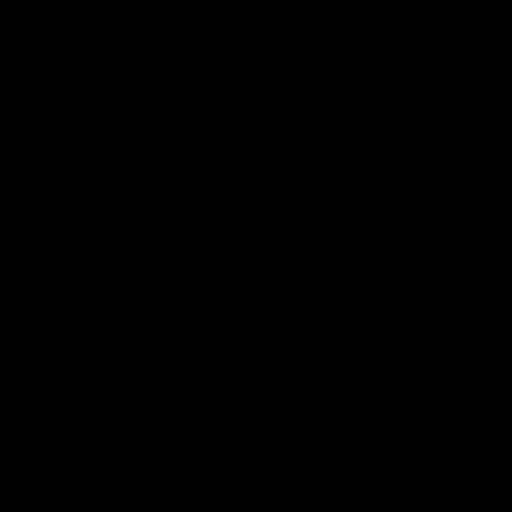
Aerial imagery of cape in Maryland named Beach Point containing open water, herbaceous wetlands, woody wetlands, deciduous forest, and mixed forest